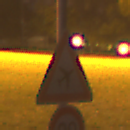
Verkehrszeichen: FlugbetriebLinks
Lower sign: Geschwindigkeit20
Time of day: Night
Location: Outdoor (Suburban)
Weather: PartlyCloudy
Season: NotSpecified
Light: Artificial